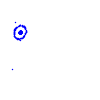
Particle: pion